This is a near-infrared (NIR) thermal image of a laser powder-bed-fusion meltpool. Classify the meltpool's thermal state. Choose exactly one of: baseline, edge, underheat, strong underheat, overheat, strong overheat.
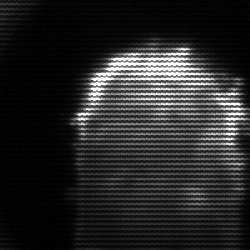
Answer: baseline